Aerial crown-view tile of a tropical tree (Barro Colorado Island, Panama), acquired 20250124:
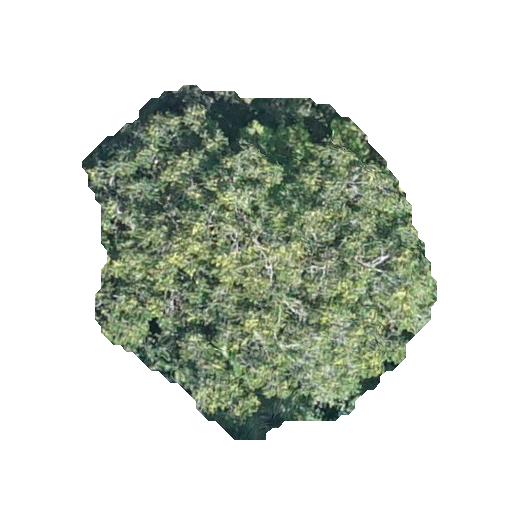
Species: Guatteria lucens
GBIF accepted scientific name: Guatteria lucens
Crown area: 133.69 m²